Chest X-ray:
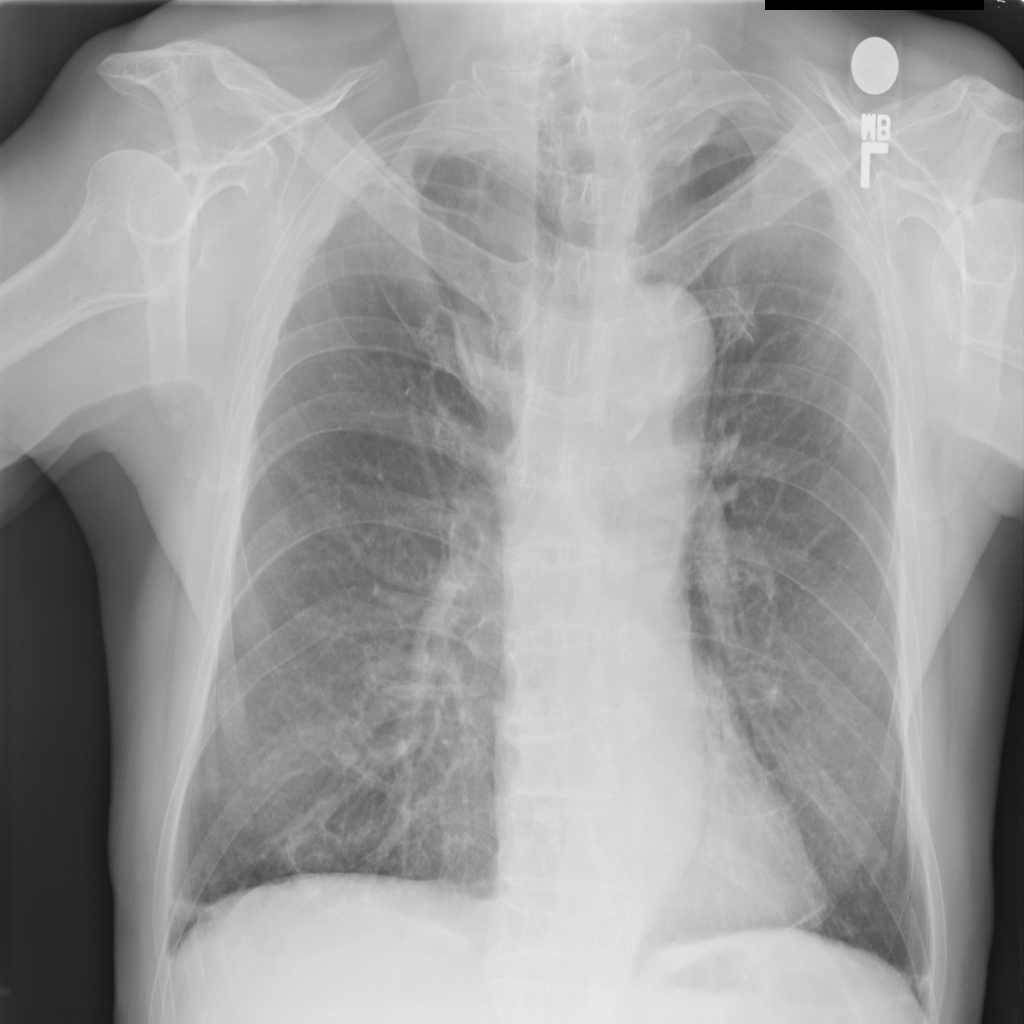
Findings: Fibrosis, Emphysema
No abnormal finding: no